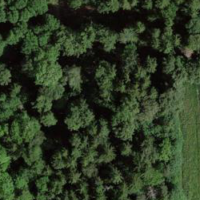
EUNIS habitat code: 41
Species observed at this site:
Prunus padus